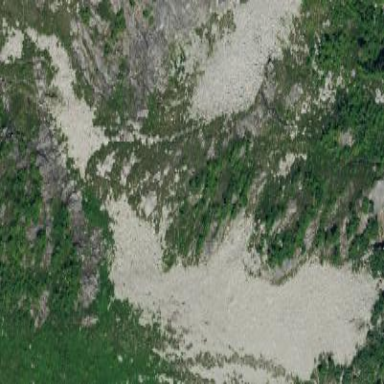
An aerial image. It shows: Natural scree.